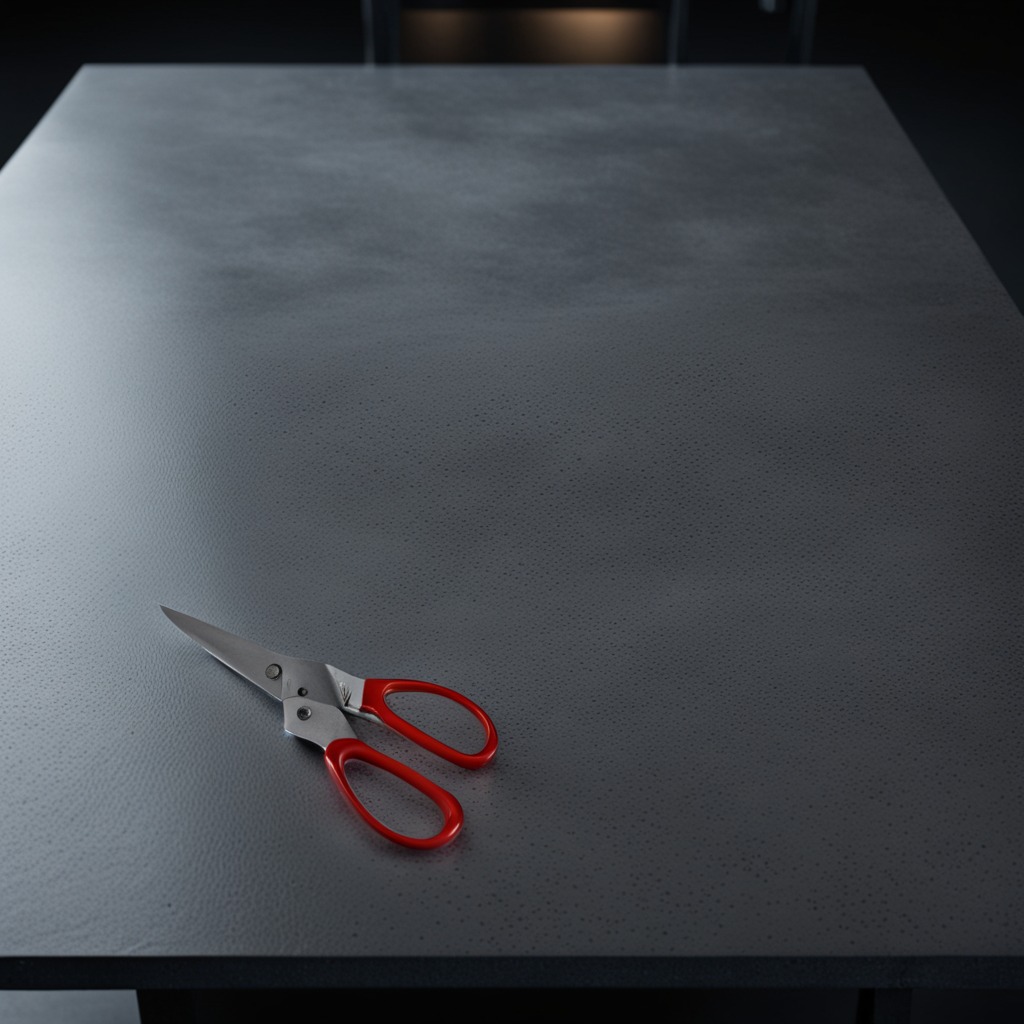
A scissor lies on a clean granite table inside a workshop at night dim ambient light soft shadows worn but